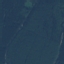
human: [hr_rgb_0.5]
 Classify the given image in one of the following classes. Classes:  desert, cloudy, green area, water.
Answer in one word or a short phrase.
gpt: green area